Question: I am not quite sure where to put the code for an onItemClickListener for multiple different buttons in a Listview (see below). I have a delete, edit, and an on/off switch which I want to be able to deal with from this list. Where do I implement this listener and what is the best way to do this?
Thanks!

My Adapt
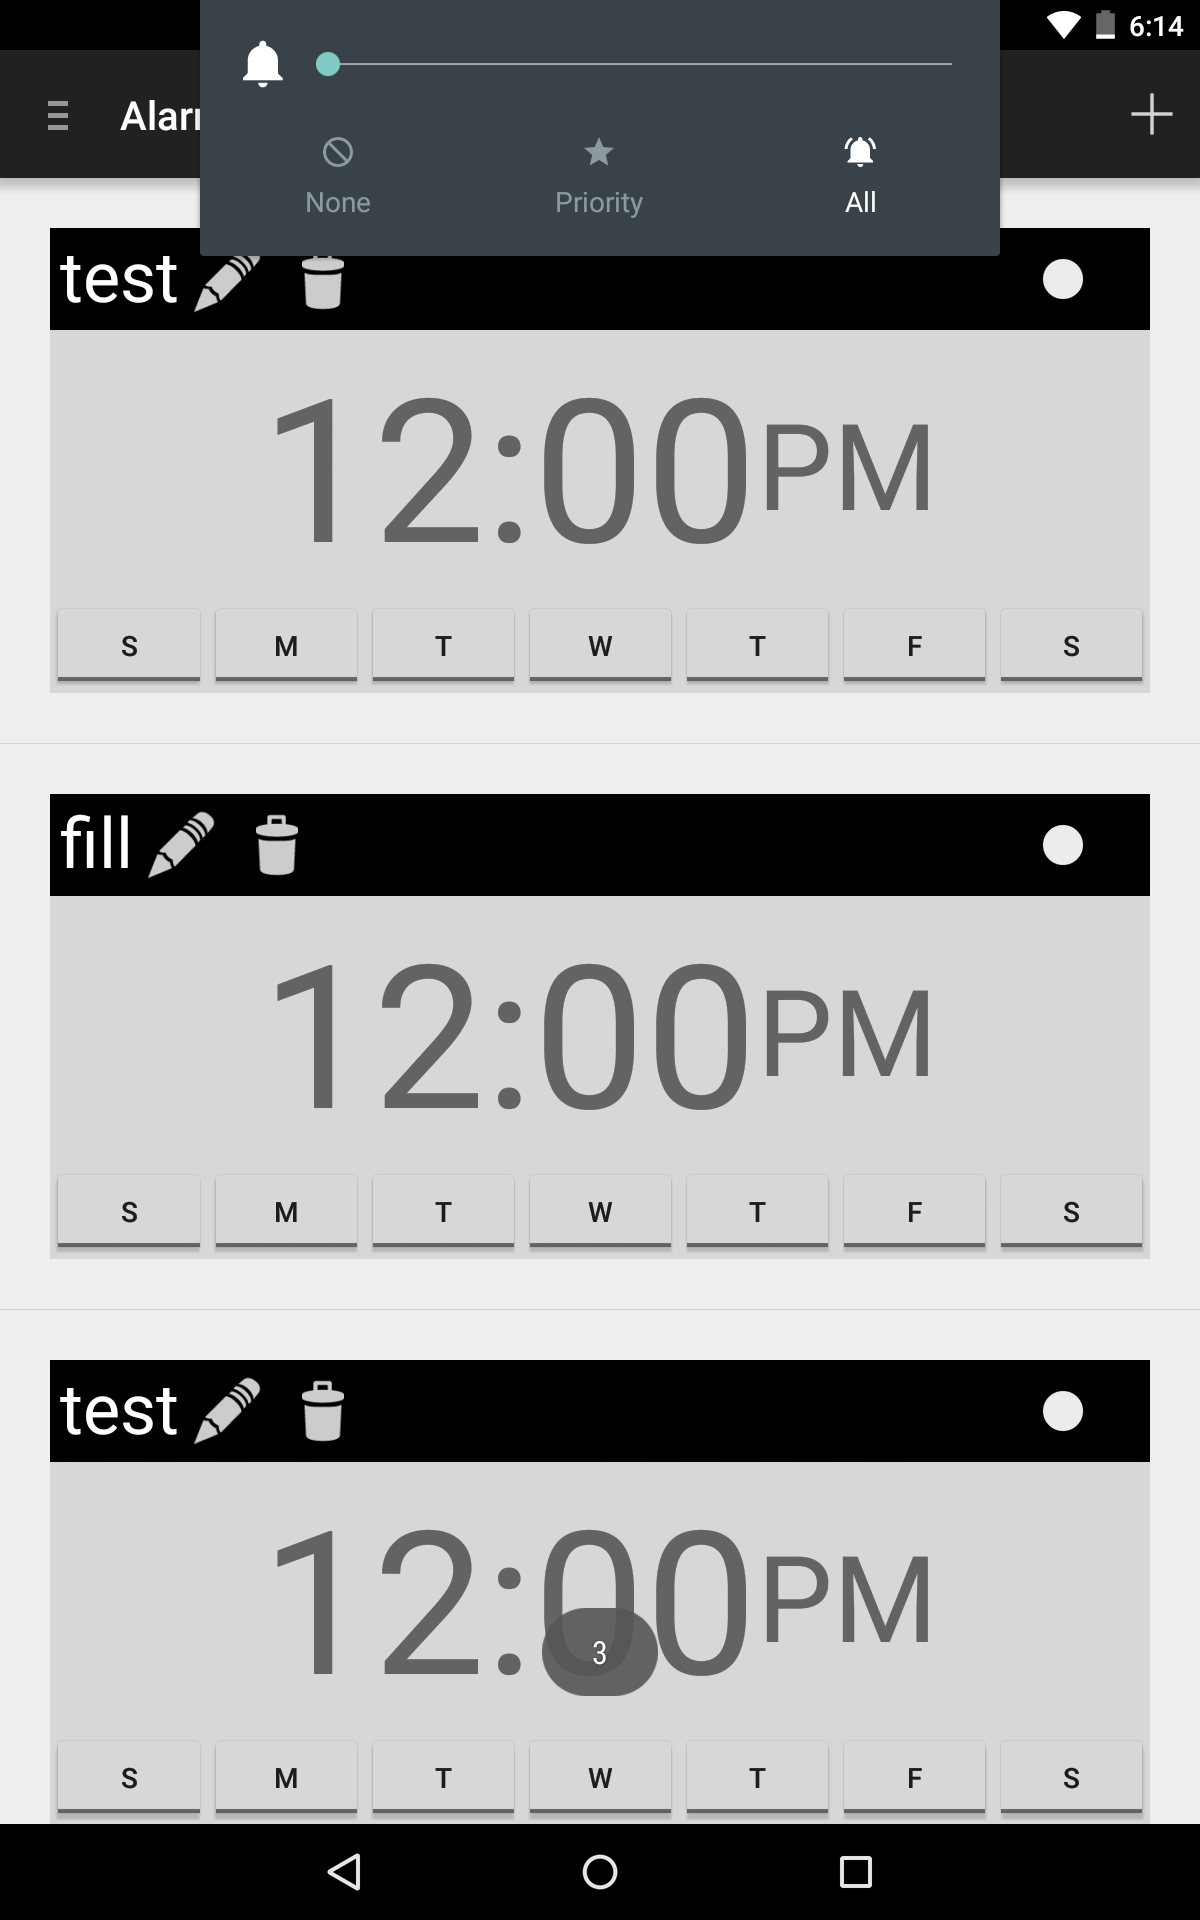
Answer: in your custom adapter , before the "return convertView"
add to everybutton its onClicklListener here is an exemple of adapter for list item with popup menu (like google play lis Items):
the Adapter
'''
public class MedecinListAdapter extends BaseAdapter {
private Activity activity;
private LayoutInflater inflater;
private List<MedecinItem> MedecinItems;
public MedecinListAdapter(Activity activity, List<MedecinItem> MedecinItems) {
this.activity = activity;
this.MedecinItems = MedecinItems;
}
@Override
public int getCount() {
return MedecinItems.size();
}
@Override
public Object getItem(int location) {
return MedecinItems.get(location);
}
@Override
public long getItemId(int position) {
return position;
}
@Override
public View getView(int position, View convertView, ViewGroup parent) {
if (inflater == null)
inflater = (LayoutInflater) activity
.getSystemService(Context.LAYOUT_INFLATER_SERVICE);
if (convertView == null)
convertView = inflater.inflate(R.layout.medecin_list_item, null);
TextView nom = (TextView) convertView.findViewById(R.id.NomMed);
TextView specialite = (TextView) convertView
.findViewById(R.id.SpeMed);
TextView adresse = (TextView) convertView
.findViewById(R.id.AdreMed);
TextView numero = (TextView) convertView.findViewById(R.id.NumMed);
ImageView imageMed = (ImageView) convertView.findViewById(R.id.imageView3);
ImageView image = (ImageView) convertView.findViewById(R.id.imageView);
final MedecinItem item = MedecinItems.get(position);
nom.setText(item.getNom());
numero.setText(getString(R.string.numero)+":"+item.getNumero());
adresse.setText(getString(R.string.adresse)+":"+item.getAdresse());
if(Locale.getDefault().getLanguage().equals("ar"))
specialite.setText(avoirSpeEnArabe(item.getSpecialite()));
else
specialite.setText(item.getSpecialite());
String spe=avoirSpeEnFrancais(item.getSpecialite());
System.out.println("spe '"+spe+"'");
int id = getResources().getIdentifier(avoirSpe2(spe).toLowerCase(), "drawable", getPackageName());
imageMed.setImageResource(id);
image.setOnClickListener(new View.OnClickListener() {
@Override
public void onClick(View v) {
PopupMenu popup = new PopupMenu(MainActivity.context, v);
popup.getMenuInflater().inflate(R.menu.medecin_list_menu,
popup.getMenu());
popup.show();
popup.setOnMenuItemClickListener(new PopupMenu.OnMenuItemClickListener() {
@Override
public boolean onMenuItemClick(MenuItem item2) {
line2=item.getNumero();
Emailm=avoirEmail(line2);
switch (item2.getItemId()) {
case R.id.Appeler:
Call(item.getNumero());
break;
case R.id.EnvoyerMsg:
msg(Emailm);
break;
case R.id.AfficherDet:
menuItem = "3";
Vider();
telecharger();
break;
case R.id.Afficher:
String Lat;
String Lon;
Cursor medecin = MainActivity.db.lireMedecin();
while (medecin.getPosition() < medecin.getCount()) {
if (medecin.getString(4).equals(line2)) {
Lat = medecin.getString(5);
Lon = medecin.getString(6);
Mapfrag2.map.addMarker(new MarkerOptions().position(new LatLng(Double.parseDouble(Lat), Double.parseDouble(Lon)))
.title(item.getNom())
.snippet(line2).icon(BitmapDescriptorFactory
.fromResource(Icone(medecin.getString(7).charAt(0)))));
MainActivity.vp.setCurrentItem(1, true);
CameraUpdate zoom = CameraUpdateFactory.zoomTo(15);
CameraUpdate center = CameraUpdateFactory.newLatLng(new LatLng(Double.parseDouble(Lat), Double.parseDouble(Lon)));
Mapfrag2.map.moveCamera(center);
Mapfrag2.map.animateCamera(zoom);
}
medecin.moveToNext();
}
break;
case R.id.AvoirRdv:
telecharger();
menuItem = "2";
break;
default:
break;
}
return true;
}
});
}
});
if (!MedecinItems.get(position).anime){
Animation animation = AnimationUtils.loadAnimation(MainActivity.context, R.anim.fade_in);
convertView.startAnimation(animation);
MedecinItems.get(position).anime=true;}
return convertView;
}
}
'''
instead remove that popup menu .. and dothe same thing for every button ..
here is how to use it :
'''
MedecinListAdapter mla=new MedecinListAdapter(MainActivity.this,medecinItems);
((ListView) findViewById(R.id.listView)).setAdapter(mla);
'''
where the "medecinItems" is the ArrayList
just modify this code and you are ready to go